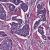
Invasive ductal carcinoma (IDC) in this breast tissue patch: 1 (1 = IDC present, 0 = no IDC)